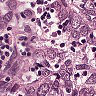
Metastatic tissue present: yes